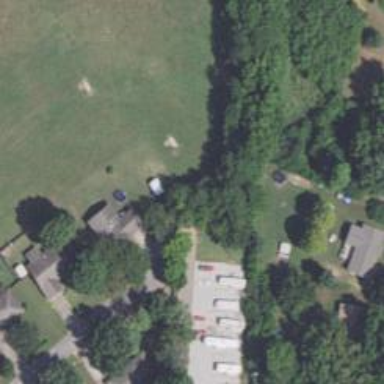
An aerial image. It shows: Disc golf tee.